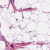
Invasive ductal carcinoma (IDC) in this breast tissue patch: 0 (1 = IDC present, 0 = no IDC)